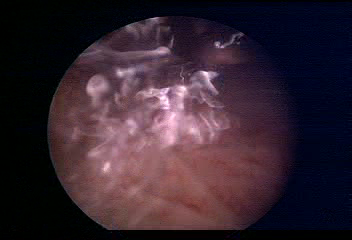
Modality: WLC
Class: Normal mucosa
Bladder cancer association: No